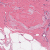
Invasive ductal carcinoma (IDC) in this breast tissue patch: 0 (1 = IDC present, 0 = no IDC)